Field crop: maize
Growth stage: 2
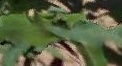
Species: maize